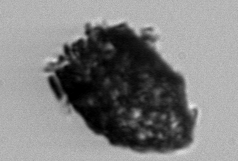
Label: Stenosemella_pacifica